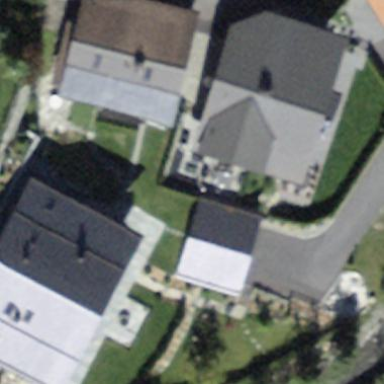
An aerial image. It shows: Residential building.